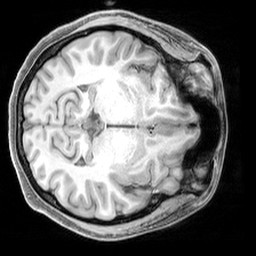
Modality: T1w
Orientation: axial
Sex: female
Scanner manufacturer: siemens
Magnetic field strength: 3 T
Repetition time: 2.3 s
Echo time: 0.00226 s